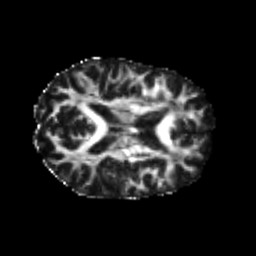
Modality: FA
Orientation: axial
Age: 24
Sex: female
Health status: healthy
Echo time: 0.074 s